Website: macys
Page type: billing-address
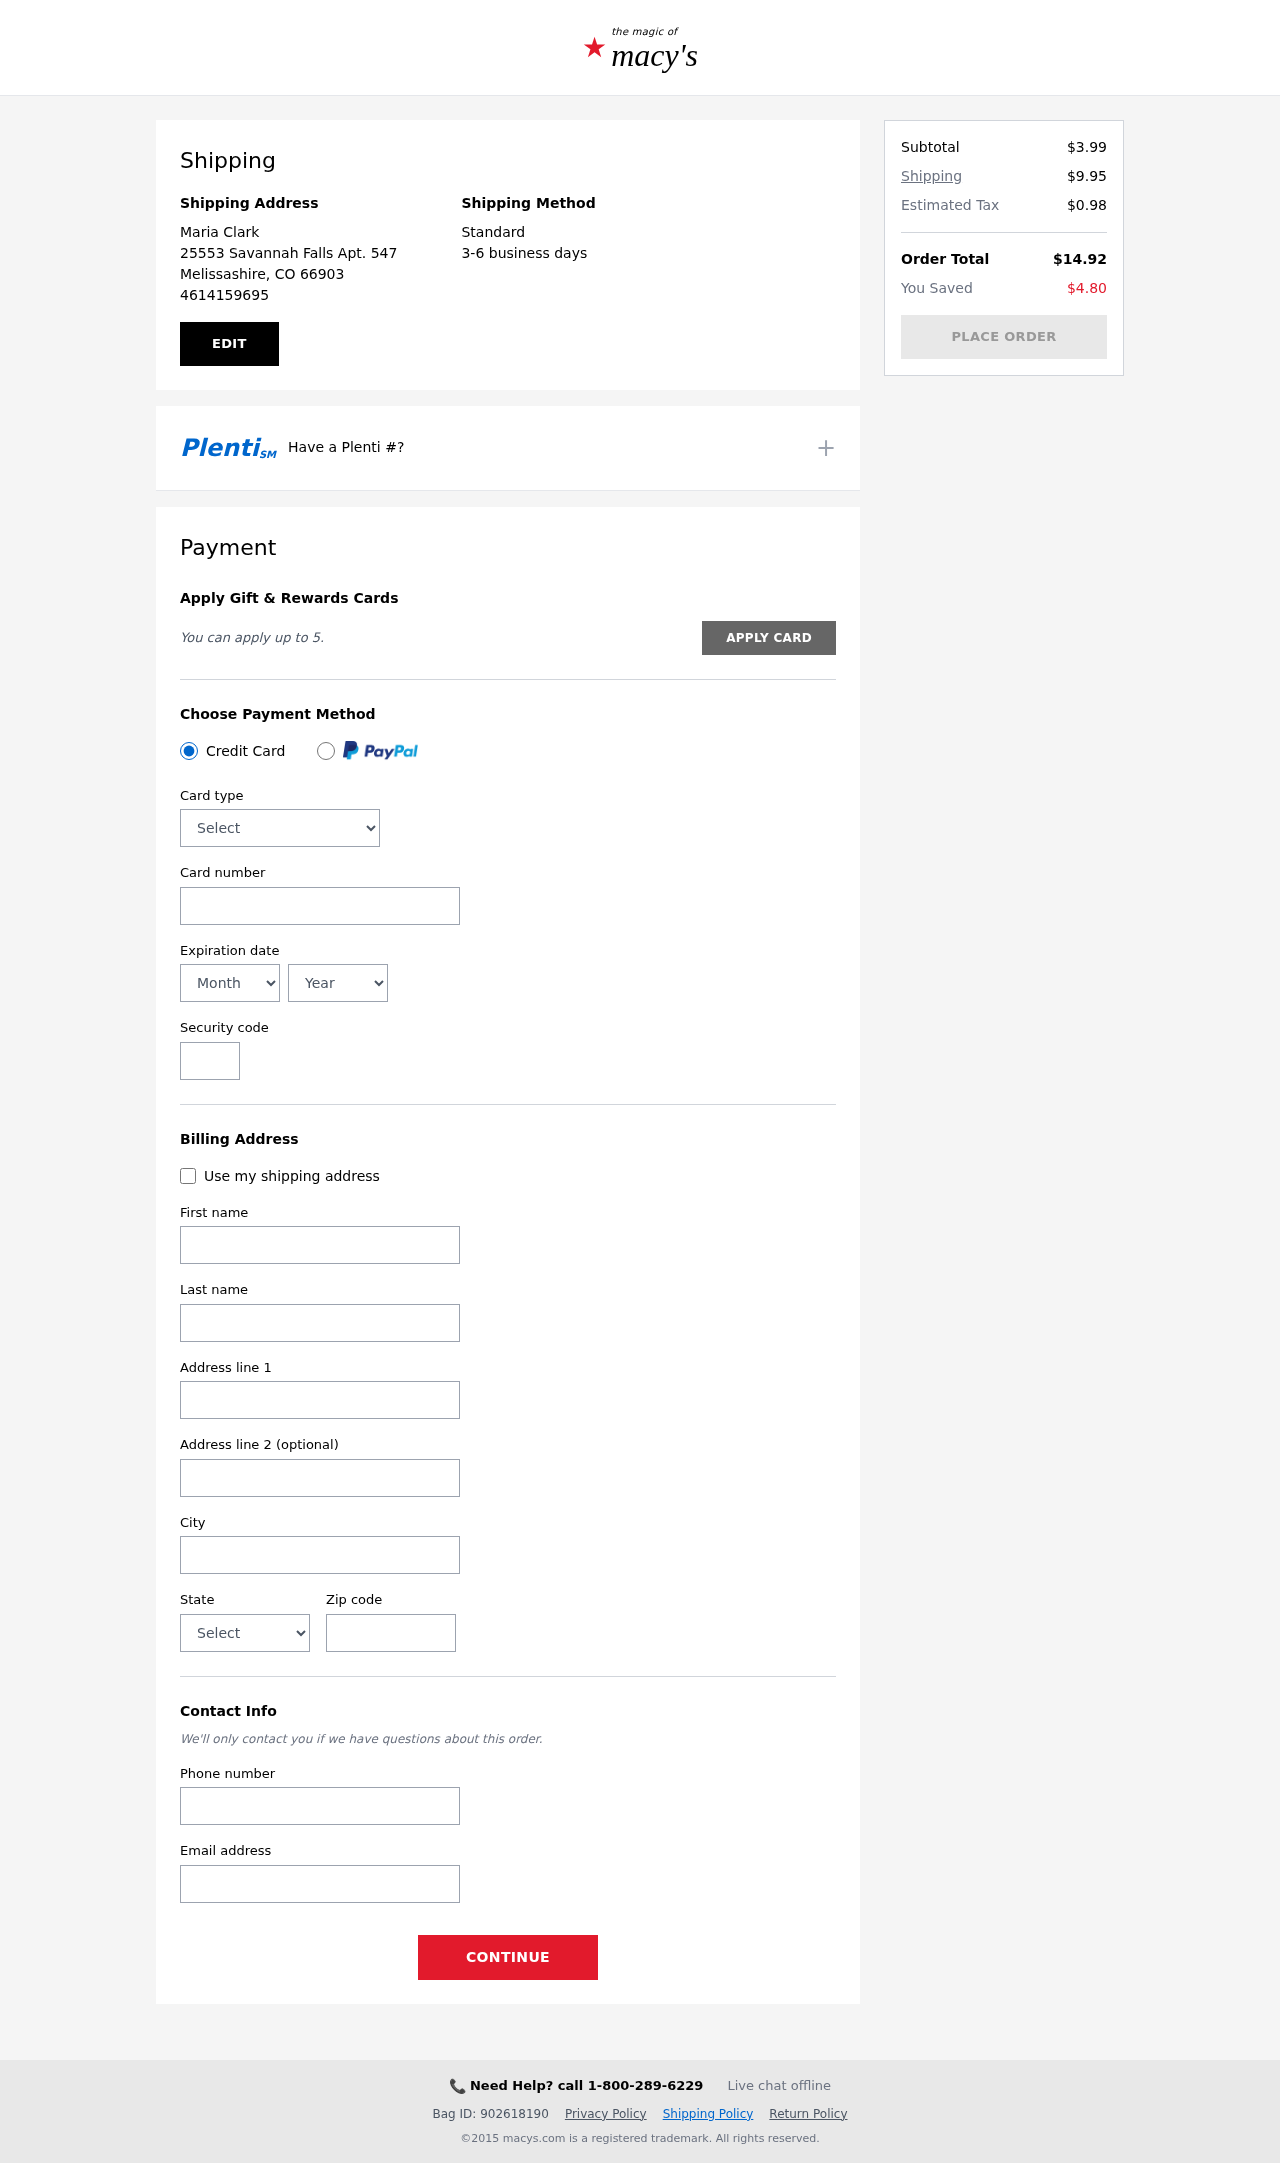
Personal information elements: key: PII_CARD_CVV
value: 862
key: PII_CARD_EXPIRY_MONTH
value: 11
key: PII_CARD_EXPIRY_YEAR
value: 26
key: PII_CARD_NUMBER
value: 2269 6618 3607 7421
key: PII_CARD_TYPE
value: Mastercard
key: PII_CITY
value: Melissashire
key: PII_CITY_STATE_ZIP
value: Melissashire, CO 66903
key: PII_EMAIL
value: mariaclark@yahoo.com
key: PII_FIRSTNAME
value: Maria
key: PII_FULLNAME
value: Maria Clark
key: PII_LASTNAME
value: Clark
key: PII_PHONE
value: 4614159695
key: PII_POSTCODE
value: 66903
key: PII_STATE
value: Colorado
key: PII_STREET
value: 25553 Savannah Falls Apt. 547
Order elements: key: ORDER_SUBTOTAL
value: $3.99
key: ORDER_SHIPPING_COST
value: $9.95
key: ORDER_TAX
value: $0.98
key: ORDER_TOTAL
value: $14.92
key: ORDER_SAVINGS
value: $4.80